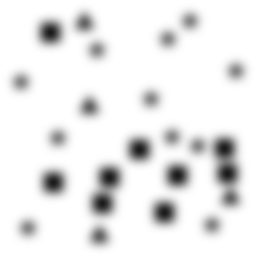
Squares: 9
Triangles: 4
Stars: 11
Total shapes: 24